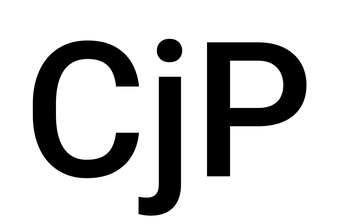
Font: Roboto_Medium